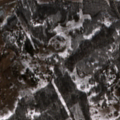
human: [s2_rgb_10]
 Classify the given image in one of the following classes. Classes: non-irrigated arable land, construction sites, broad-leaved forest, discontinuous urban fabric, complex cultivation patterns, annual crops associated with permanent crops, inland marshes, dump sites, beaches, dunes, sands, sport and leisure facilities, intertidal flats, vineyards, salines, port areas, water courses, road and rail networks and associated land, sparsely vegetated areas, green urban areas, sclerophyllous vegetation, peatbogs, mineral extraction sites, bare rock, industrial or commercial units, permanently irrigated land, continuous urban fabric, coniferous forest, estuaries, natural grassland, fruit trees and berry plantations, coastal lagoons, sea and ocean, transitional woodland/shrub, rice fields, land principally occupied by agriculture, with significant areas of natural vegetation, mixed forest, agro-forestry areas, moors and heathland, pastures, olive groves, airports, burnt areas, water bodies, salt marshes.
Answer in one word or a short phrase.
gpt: non-irrigated arable land, pastures, land principally occupied by agriculture, with significant areas of natural vegetation, broad-leaved forest, transitional woodland/shrub